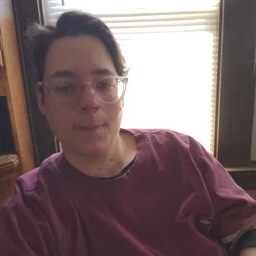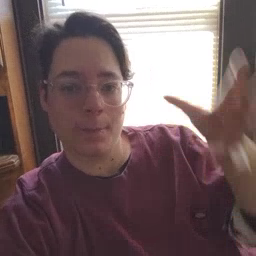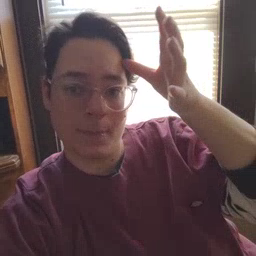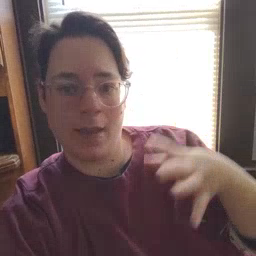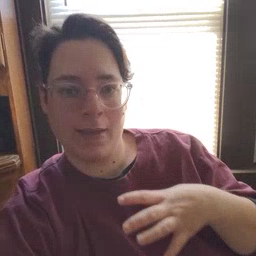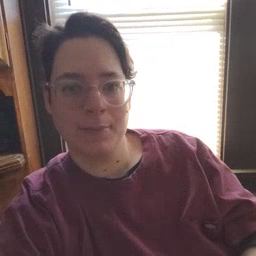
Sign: man